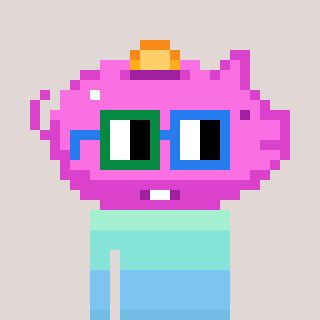
a pixel art character with square green and blue glasses, a piggybank-shaped head and a foggrey-colored body on a warm background